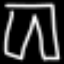
Label: pants